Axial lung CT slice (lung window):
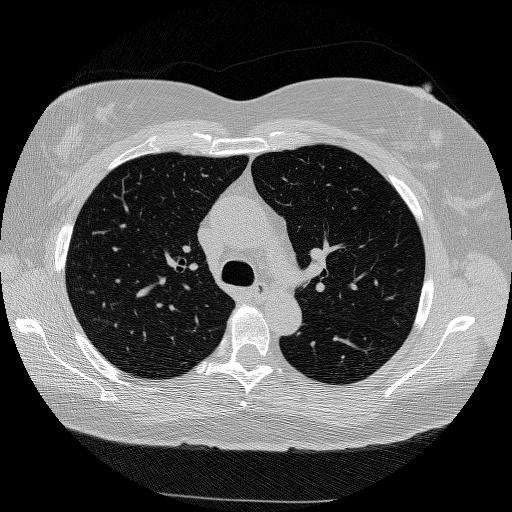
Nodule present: no